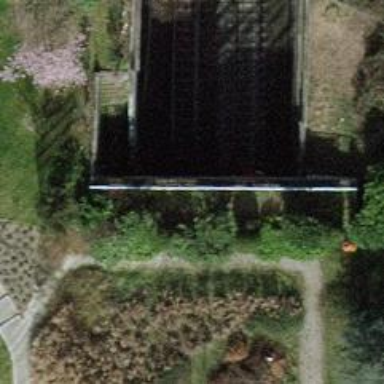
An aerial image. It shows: Railway track with contact lines for electrification.